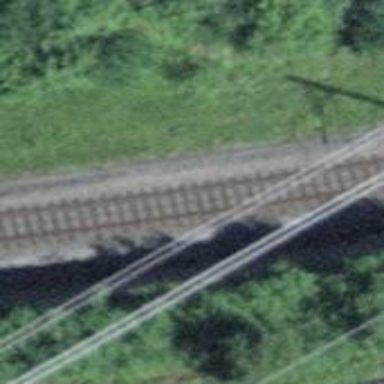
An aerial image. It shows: Railway track with contact lines for electrification.